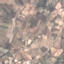
Label: PermanentCrop